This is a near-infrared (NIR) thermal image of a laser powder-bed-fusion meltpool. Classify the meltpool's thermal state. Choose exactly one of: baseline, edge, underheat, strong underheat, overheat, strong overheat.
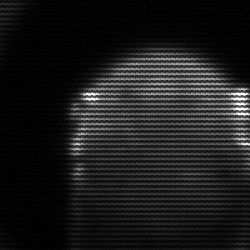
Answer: edge